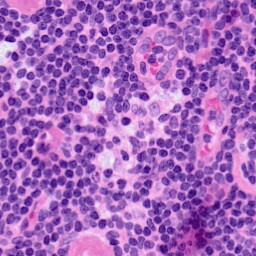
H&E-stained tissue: LymphNode